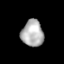
Tissue: lung
Cell type: Endothelial cells
Senescence score: 0.5993
Nuclear area (px): 569
Mean DAPI intensity: 177.852